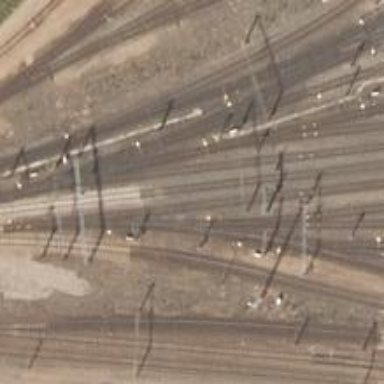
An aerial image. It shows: Rail yard with electrified contact lines for the trains.